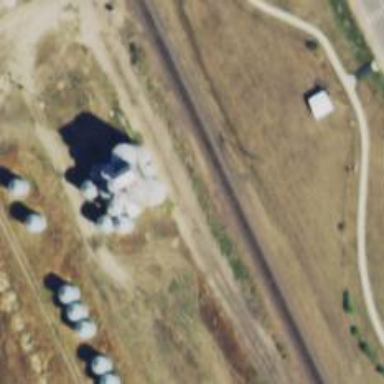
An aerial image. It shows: Silo.